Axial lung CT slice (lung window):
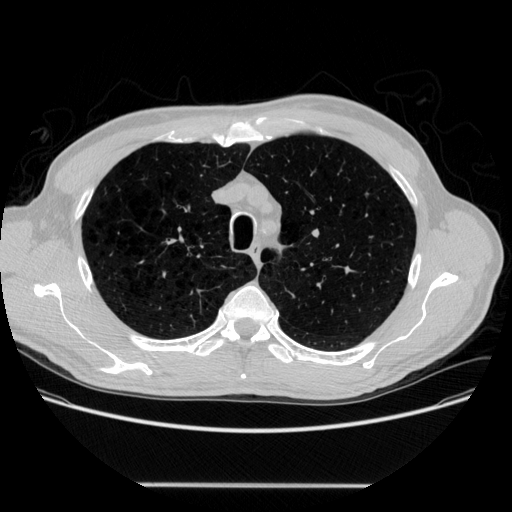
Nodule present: no